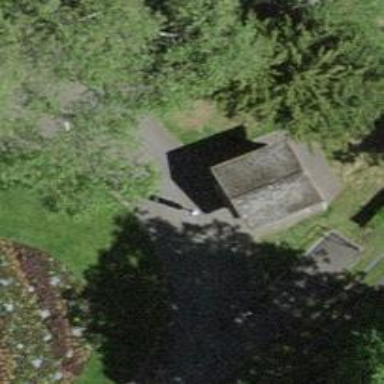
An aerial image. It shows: Kiosk shop.